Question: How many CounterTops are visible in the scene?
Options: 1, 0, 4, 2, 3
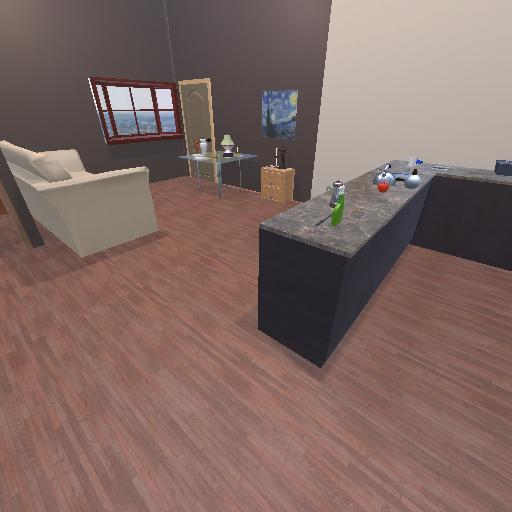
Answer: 1